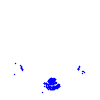
Particle: electron